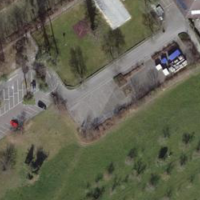
EUNIS habitat code: 40
Species observed at this site:
Prunus padus
Podarcis muralis